Question: As the title suggests, I need to disable those buttons, I attached a screenshot of the app, so that you can see what I am talking about.

Is this possible?
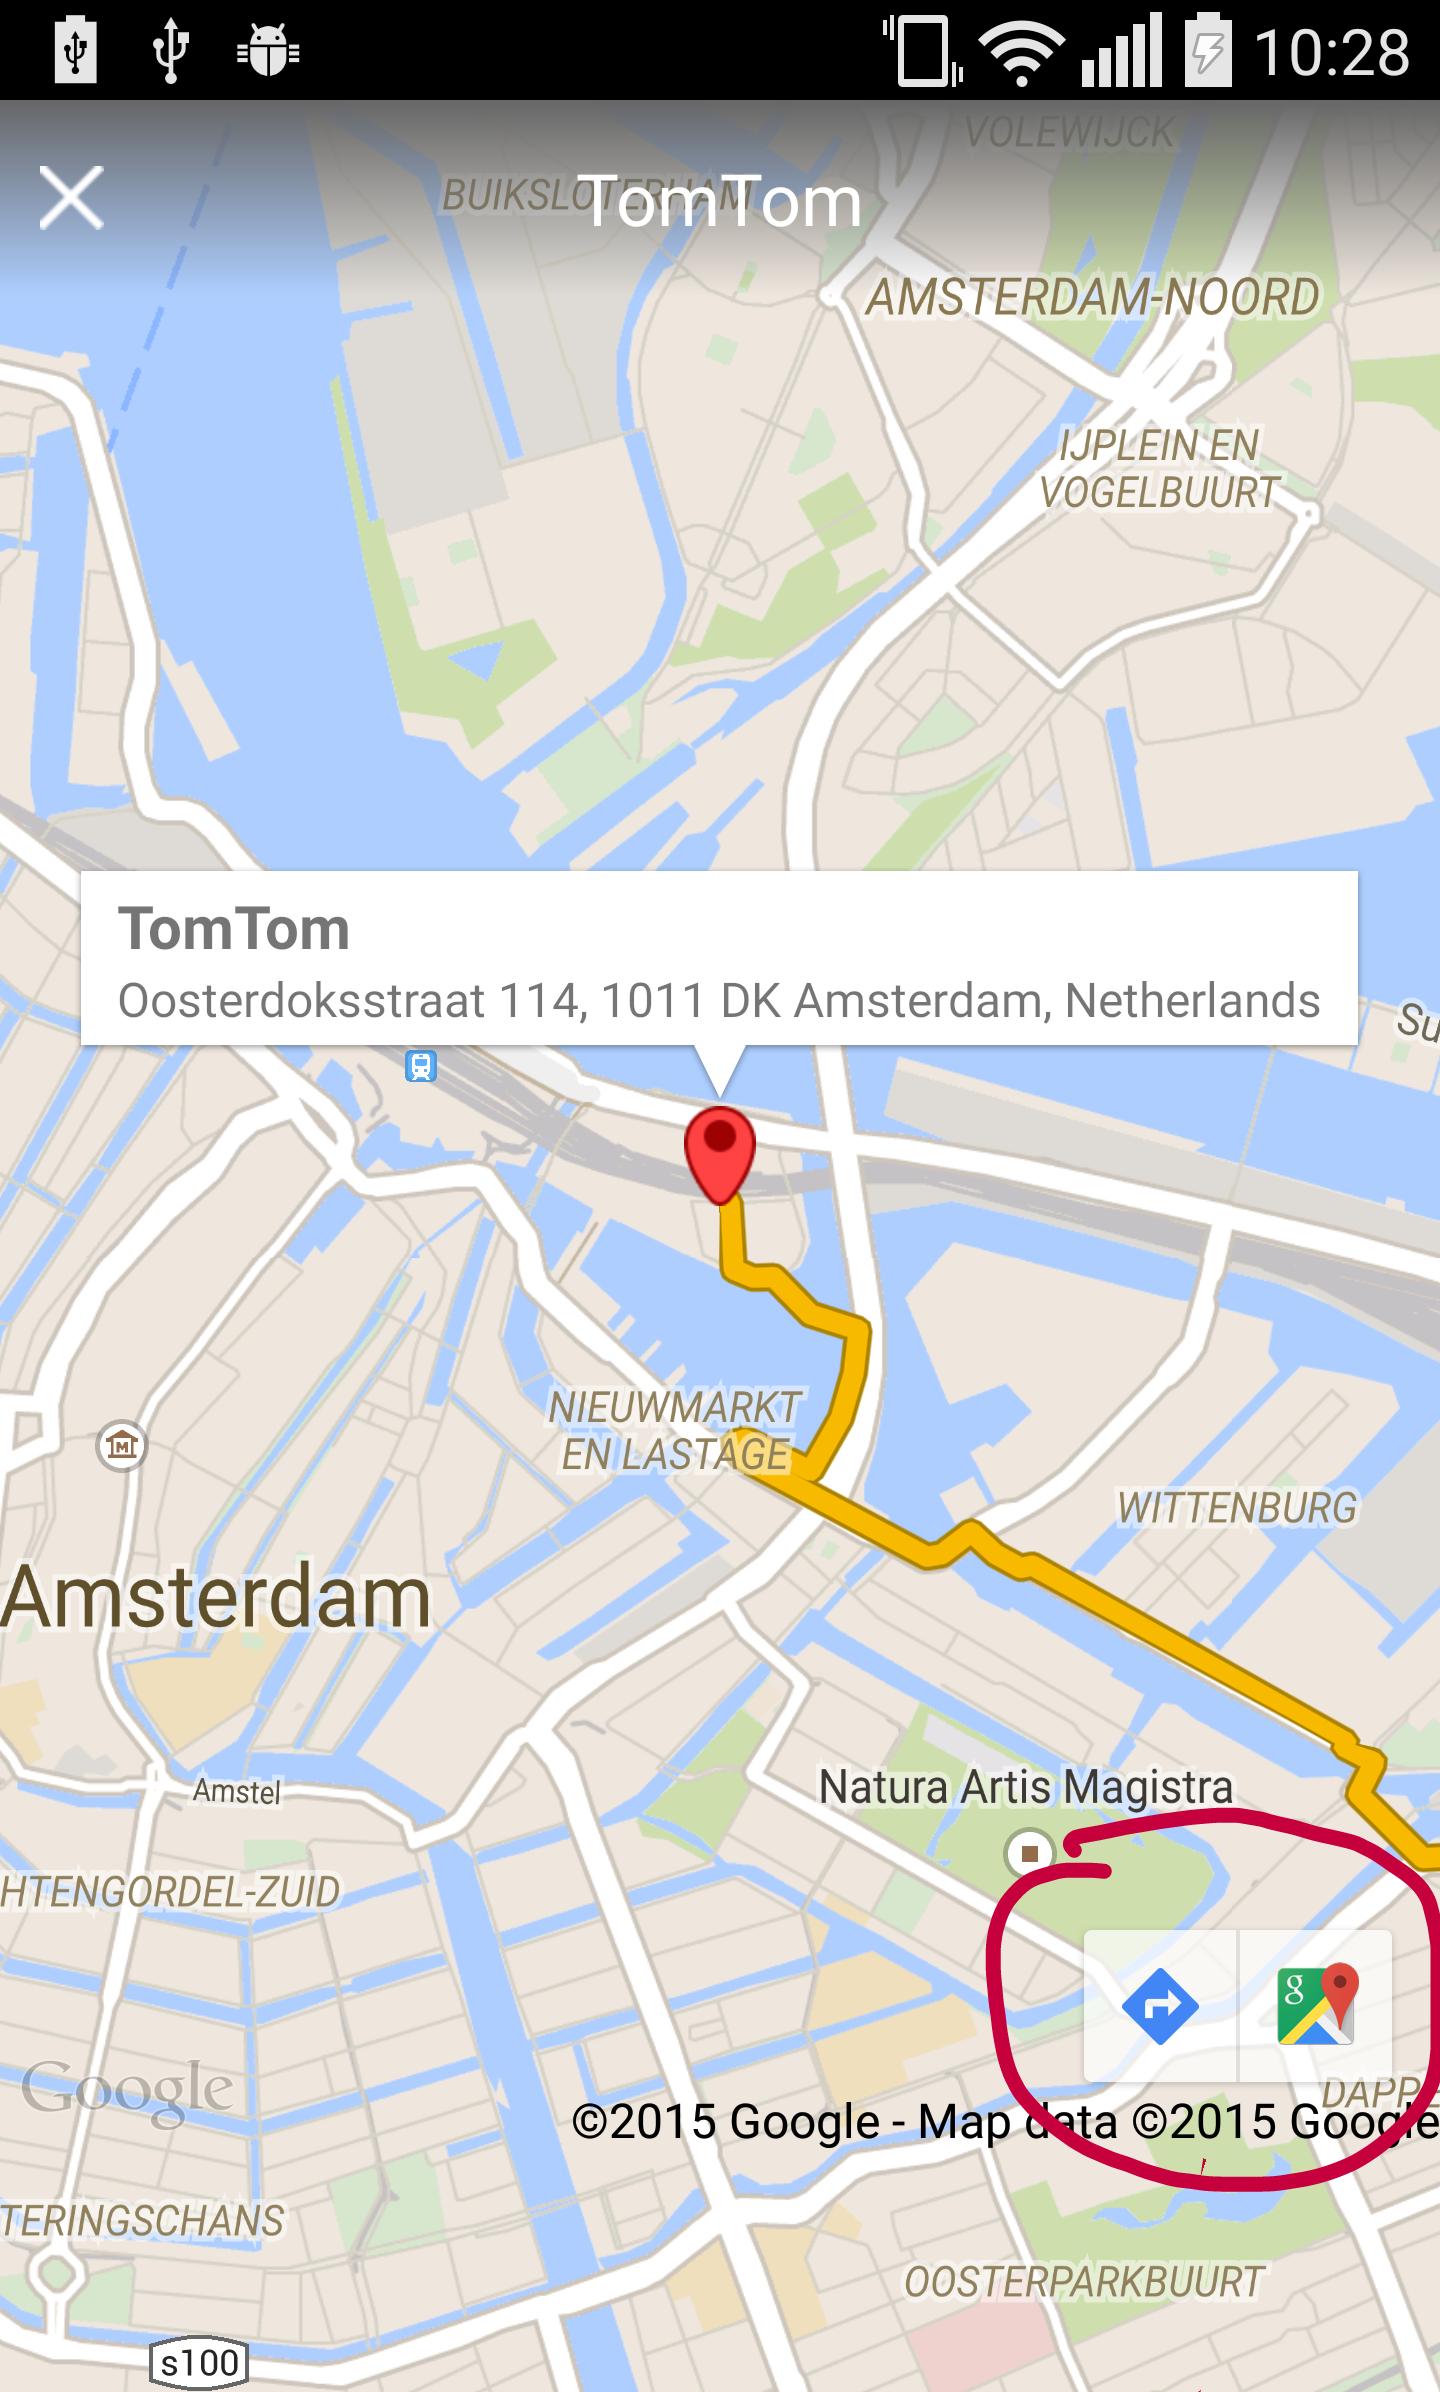
Answer: Use 'yourGoogleMap.getUiSettings().setMapToolbarEnabled(false);'